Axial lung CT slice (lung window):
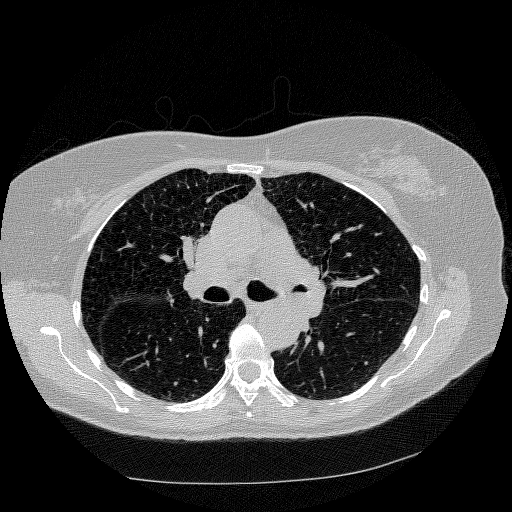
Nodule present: no